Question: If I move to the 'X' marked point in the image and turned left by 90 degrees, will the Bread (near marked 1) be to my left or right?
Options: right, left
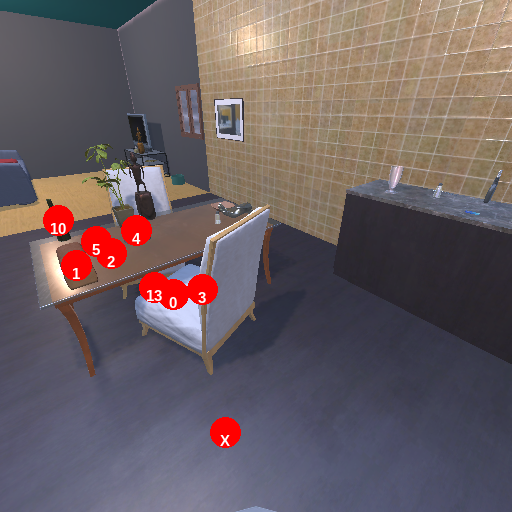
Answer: right